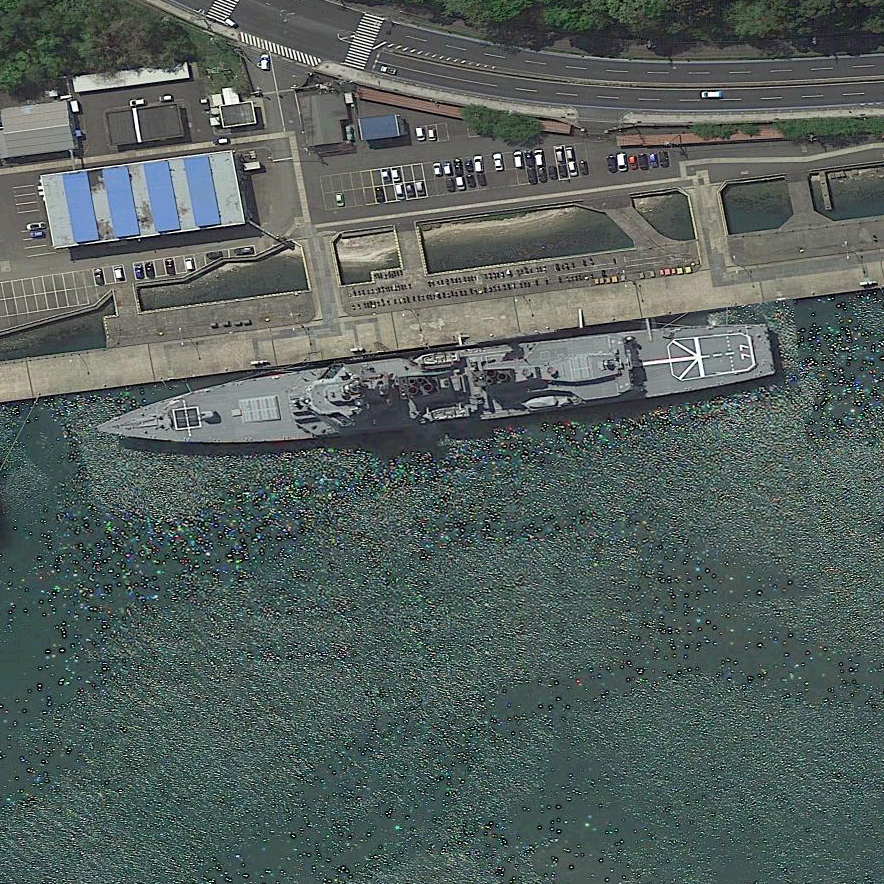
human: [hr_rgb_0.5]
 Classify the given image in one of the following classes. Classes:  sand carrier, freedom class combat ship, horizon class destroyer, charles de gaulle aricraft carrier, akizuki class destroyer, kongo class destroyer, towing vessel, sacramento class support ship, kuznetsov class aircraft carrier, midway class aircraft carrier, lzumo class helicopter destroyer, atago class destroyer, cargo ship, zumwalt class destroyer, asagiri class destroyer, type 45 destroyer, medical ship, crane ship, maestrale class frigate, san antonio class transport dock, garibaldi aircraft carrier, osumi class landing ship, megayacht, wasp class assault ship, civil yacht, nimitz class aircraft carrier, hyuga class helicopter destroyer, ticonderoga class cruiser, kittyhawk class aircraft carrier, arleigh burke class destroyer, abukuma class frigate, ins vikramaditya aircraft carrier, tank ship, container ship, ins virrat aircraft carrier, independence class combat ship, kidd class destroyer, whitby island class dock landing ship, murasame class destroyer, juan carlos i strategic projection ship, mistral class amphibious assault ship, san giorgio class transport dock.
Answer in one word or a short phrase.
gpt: Atago class destroyer